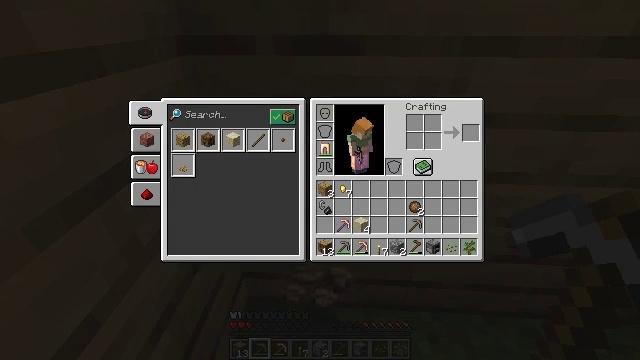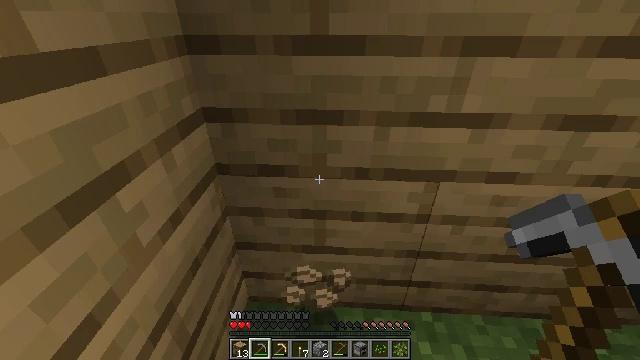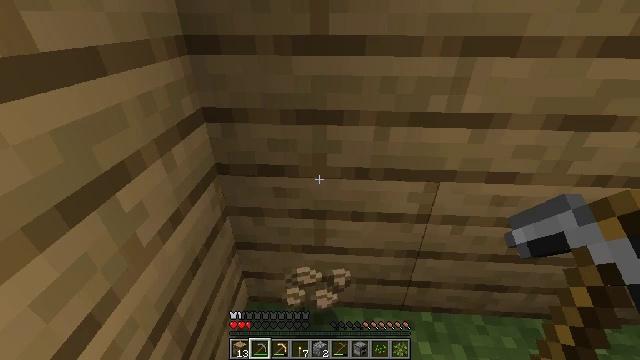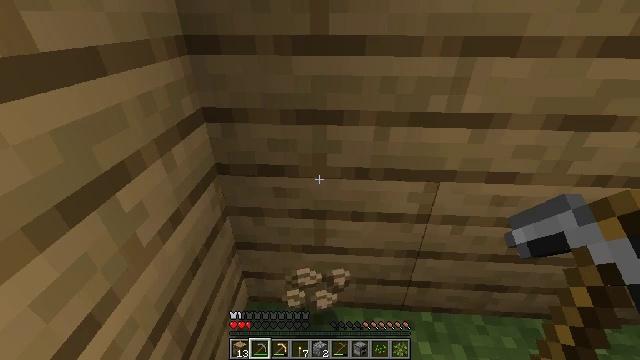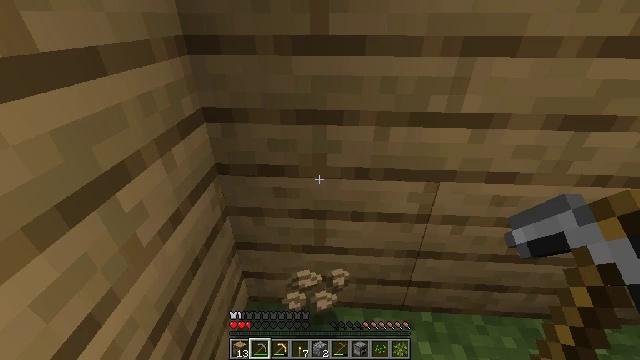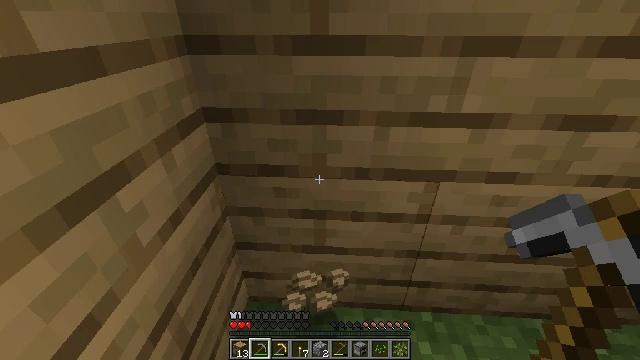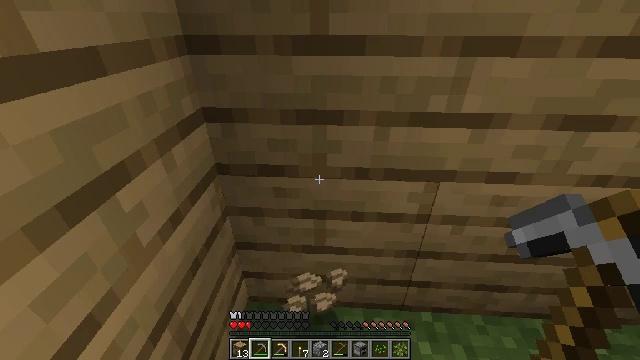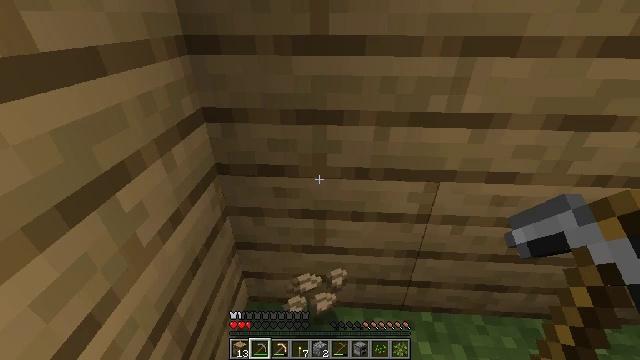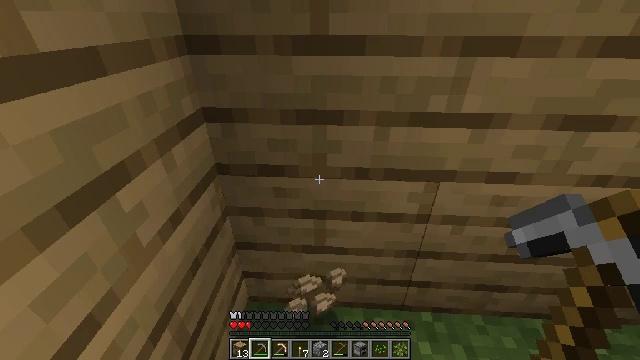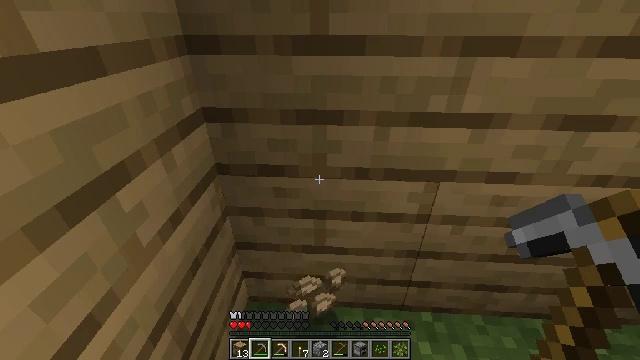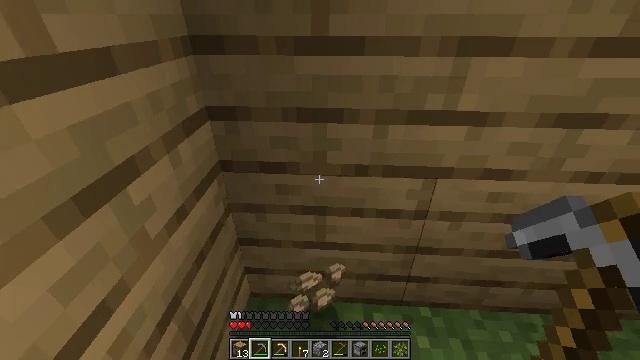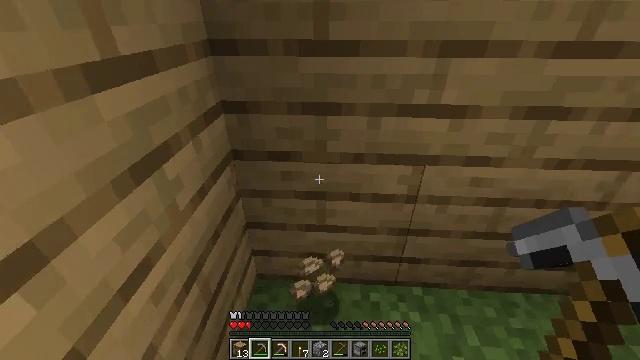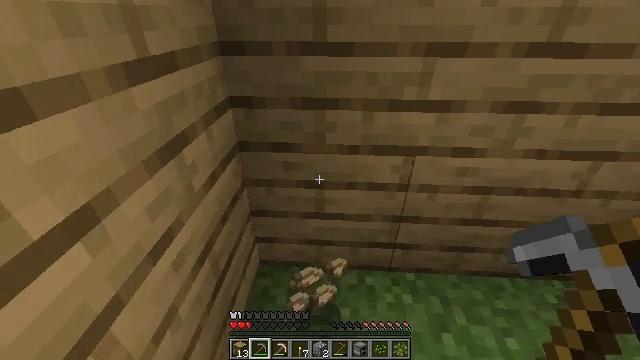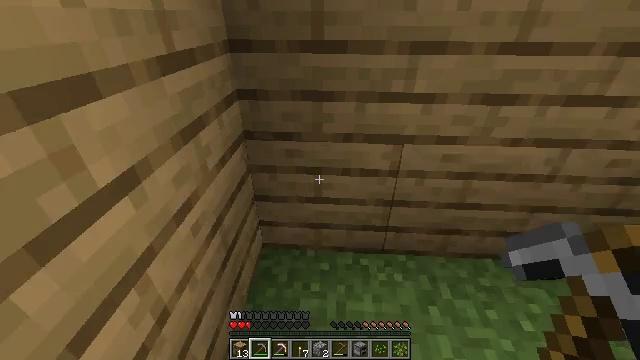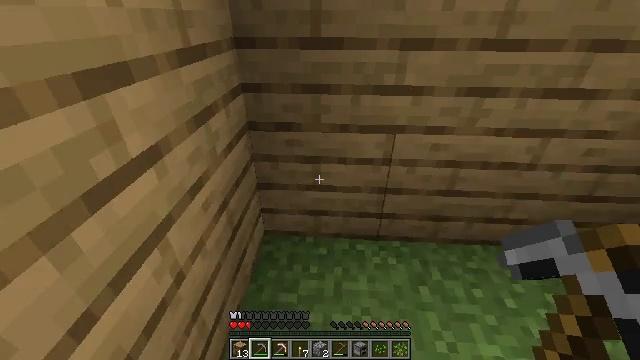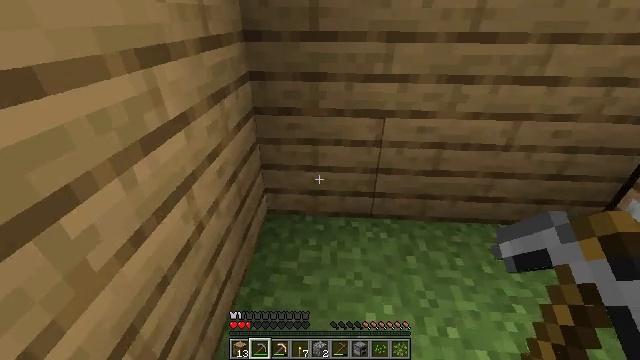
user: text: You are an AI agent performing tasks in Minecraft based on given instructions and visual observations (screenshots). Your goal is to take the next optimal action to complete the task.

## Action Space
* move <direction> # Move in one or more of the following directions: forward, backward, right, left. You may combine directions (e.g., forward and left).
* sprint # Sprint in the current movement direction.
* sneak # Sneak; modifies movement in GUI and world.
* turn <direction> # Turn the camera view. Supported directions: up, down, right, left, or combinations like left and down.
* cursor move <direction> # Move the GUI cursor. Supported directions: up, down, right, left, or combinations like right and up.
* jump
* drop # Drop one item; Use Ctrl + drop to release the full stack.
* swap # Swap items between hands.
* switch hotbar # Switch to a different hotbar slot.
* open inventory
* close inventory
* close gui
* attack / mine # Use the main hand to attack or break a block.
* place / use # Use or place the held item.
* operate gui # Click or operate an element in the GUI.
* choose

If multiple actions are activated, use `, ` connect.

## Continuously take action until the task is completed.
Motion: motion action
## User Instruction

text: Remove an oak sapling from the inventory.
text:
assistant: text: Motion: open inventory
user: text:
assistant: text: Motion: open inventory
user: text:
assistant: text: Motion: open inventory
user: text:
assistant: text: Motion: open inventory
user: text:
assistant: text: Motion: open inventory
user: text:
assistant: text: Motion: no_op
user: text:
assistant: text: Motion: no_op
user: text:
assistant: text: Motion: no_op
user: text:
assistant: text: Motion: no_op
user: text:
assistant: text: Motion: move back
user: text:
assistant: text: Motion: move back
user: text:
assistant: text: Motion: move back
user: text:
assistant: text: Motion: move back
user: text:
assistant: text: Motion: move back
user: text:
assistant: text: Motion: move back
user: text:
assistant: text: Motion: move back
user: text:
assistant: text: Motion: move back
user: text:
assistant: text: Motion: move back
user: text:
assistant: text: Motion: move back
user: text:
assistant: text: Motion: move back
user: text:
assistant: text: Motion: no_op
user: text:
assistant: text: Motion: no_op
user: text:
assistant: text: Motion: no_op
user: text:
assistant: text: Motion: no_op
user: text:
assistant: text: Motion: no_op
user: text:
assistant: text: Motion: no_op
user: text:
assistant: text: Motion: no_op
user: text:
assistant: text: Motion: no_op
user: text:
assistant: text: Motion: no_op
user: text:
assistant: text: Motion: no_op